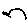
Label: bird